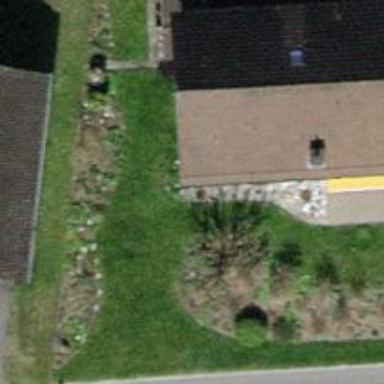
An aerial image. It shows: Gabled roof house.